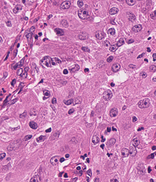
Tumor epithelial tissue: yes
Tumor-associated stroma tissue: yes
Normal tissue: no